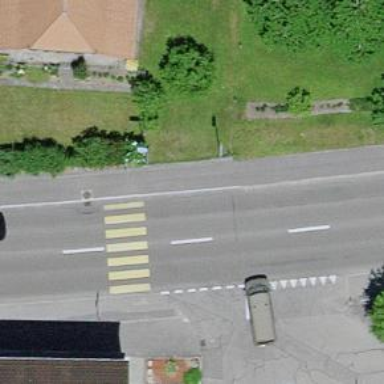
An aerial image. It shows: Uncontrolled crossing on the road.